Question: I am using Contact Form 7, MailChimp for WP and Contact Form DB plugin currently in my web site.
I have three forms in my web site: contact form and volunteer form. When user fills data and sends message it will send me mail and using Contact Form DB. It will save and display at admin site,but problem is that when I select contact form it will add MailChimp checkbox data also with it which I don't want to see.
How to remove the form plugin? I don't know much about coding.
Here is image:

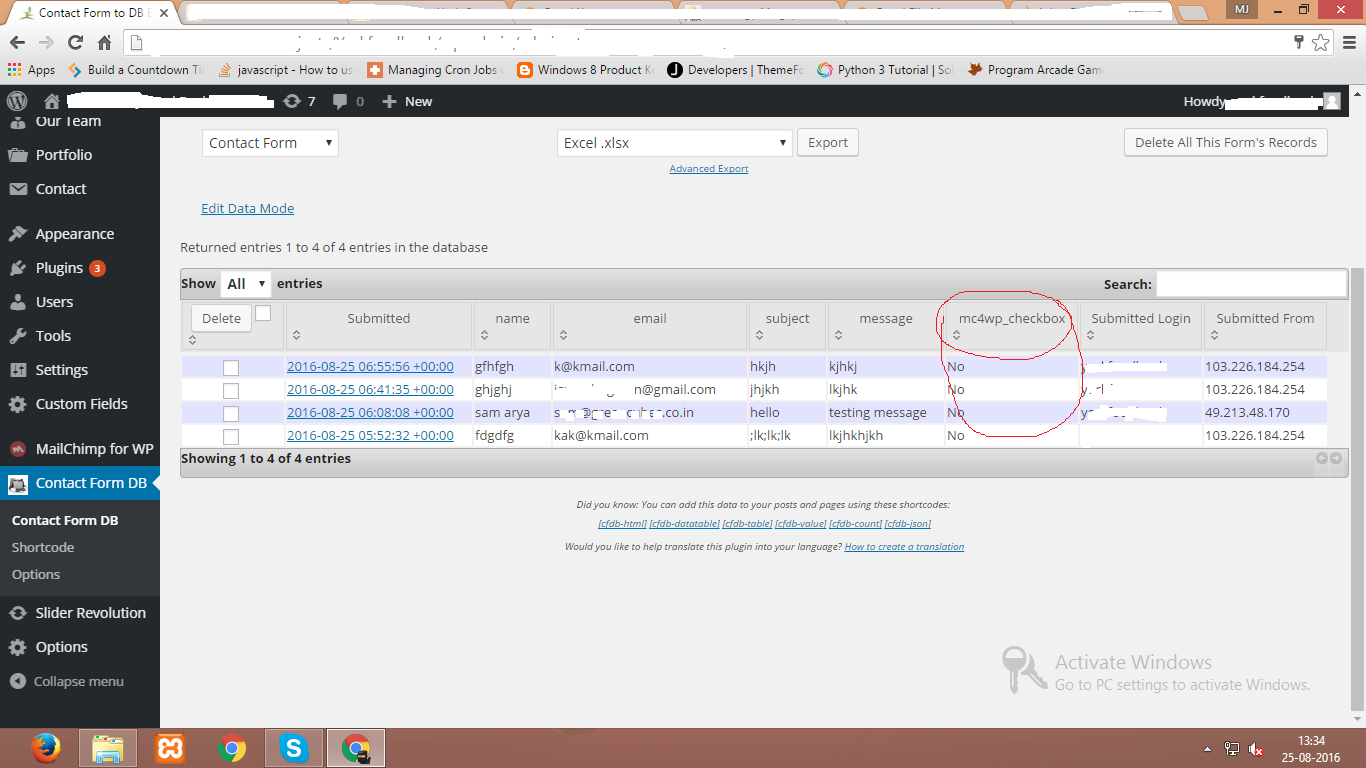
Answer: I got Answer myshelf I just need to apply one delete query in the end of procedure of plugin's file "CF7DBPlugin.php":
'''
$wpdb->delete( 'wp_cf7dbplugin_submits
', array( 'field_name' => mc4wp_checkbox ) );
$wpdb->query(
$wpdb->prepare(
"
DELETE FROM wp_cf7dbplugin_submits
WHERE field_name = %s
",
'mc4wp_checkbox'
)
);
'''